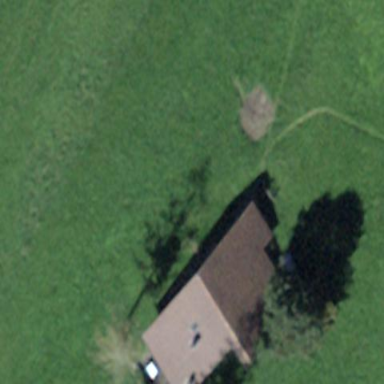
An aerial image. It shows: Farm building.